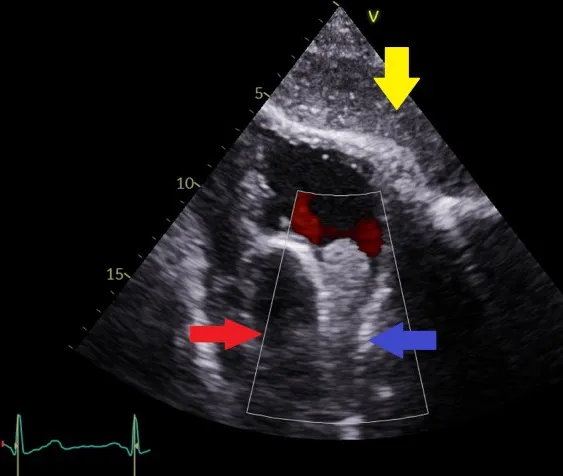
Same modified subcostal view of the right atrium with color coding showing no aliasing of color flow around the right atrial mass originating from the lower (juxta-atrial) superior vena cava, indicating no major obstruction to flow. Blue arrow showing the right atrial mass originating from the lower (juxta-atrial) SVC. Red arrow showing the ascending aorta. Yellow arrow showing the liver.
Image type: radiology (ultrasound)